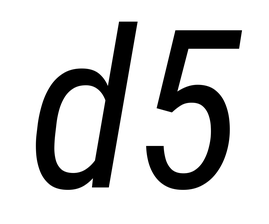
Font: Roboto-Italic_Condensed_Italic